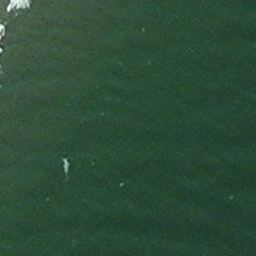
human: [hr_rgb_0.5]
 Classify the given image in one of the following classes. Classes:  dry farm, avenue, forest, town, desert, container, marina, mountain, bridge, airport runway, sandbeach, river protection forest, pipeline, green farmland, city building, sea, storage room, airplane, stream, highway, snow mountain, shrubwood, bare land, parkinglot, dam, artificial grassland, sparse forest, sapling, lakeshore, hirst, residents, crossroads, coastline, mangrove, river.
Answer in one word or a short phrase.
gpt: sea